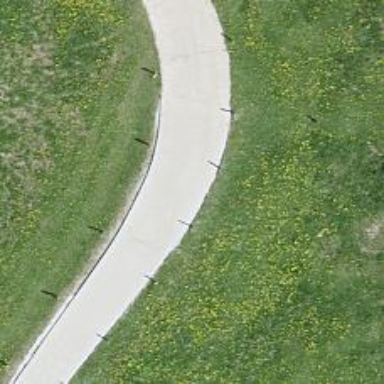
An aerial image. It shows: Concrete track with grade1 tracktype.